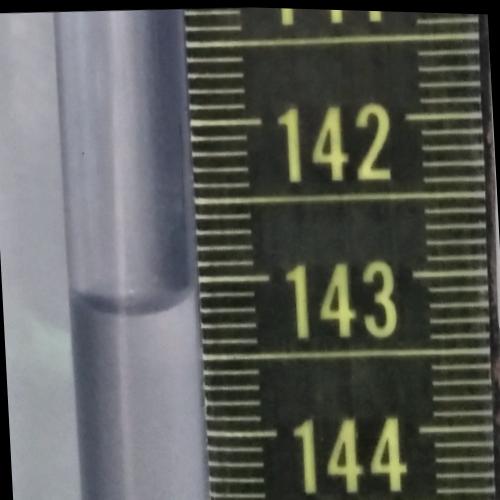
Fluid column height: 143.2 cm